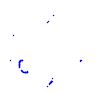
Particle: proton